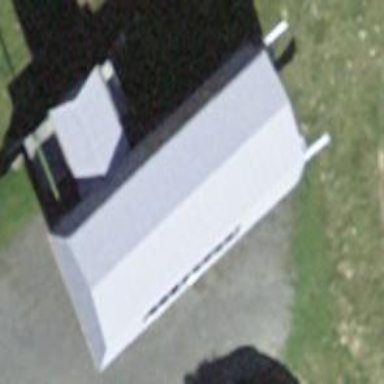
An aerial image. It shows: View of roof of building.